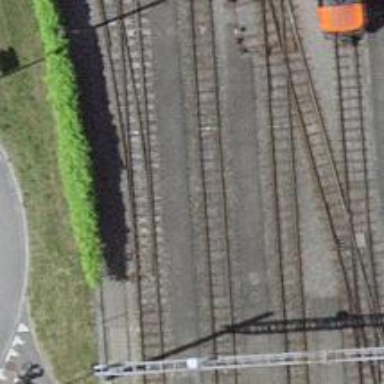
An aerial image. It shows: Narrow-gauge railway in service yard. The railway is electrified with contact line.